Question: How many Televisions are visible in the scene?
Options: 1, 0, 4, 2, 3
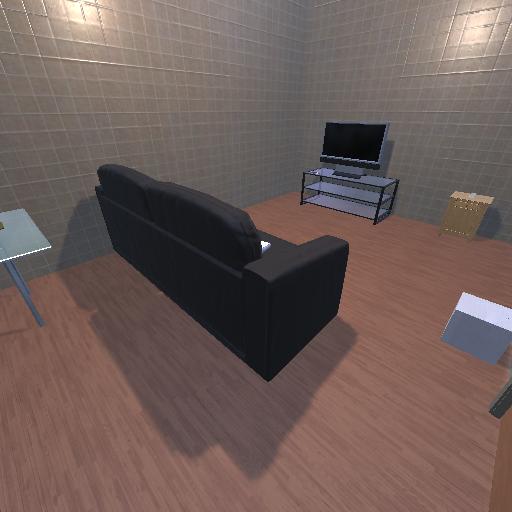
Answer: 1